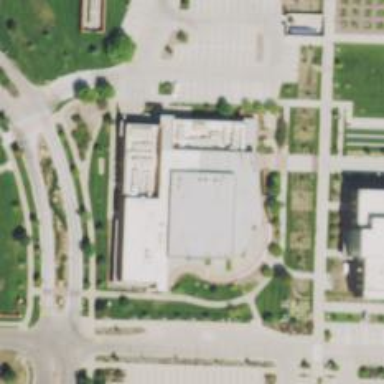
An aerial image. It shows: College building.